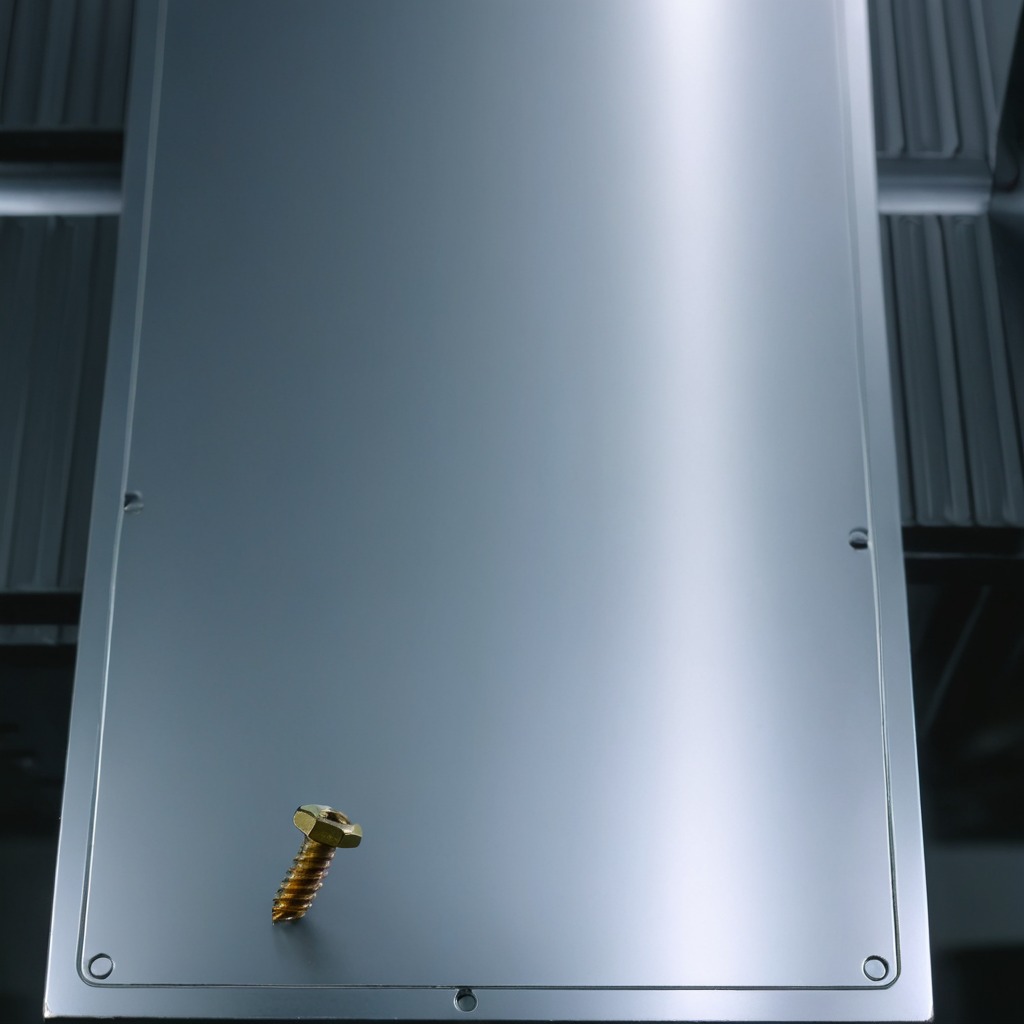
A metal screw is lying on the metal table in the machine shop under fluorescent lights.